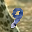
Label: 9